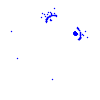
Particle: electron